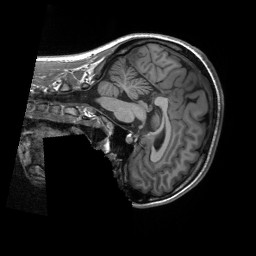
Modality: T1w
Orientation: sagittal
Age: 25
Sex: female
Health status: healthy
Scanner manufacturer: siemens
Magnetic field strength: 3 T
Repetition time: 2.3 s
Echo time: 0.00229 s